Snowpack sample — Snodgrass Mountain, Crested Butte, Colorado (2/4/25, 12:06 PM MST)
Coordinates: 38.923, -106.968
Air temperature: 35 °F
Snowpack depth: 80 cm
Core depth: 70 cm
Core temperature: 32 °F
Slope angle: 14°, slope face: 78°
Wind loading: low
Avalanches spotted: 0
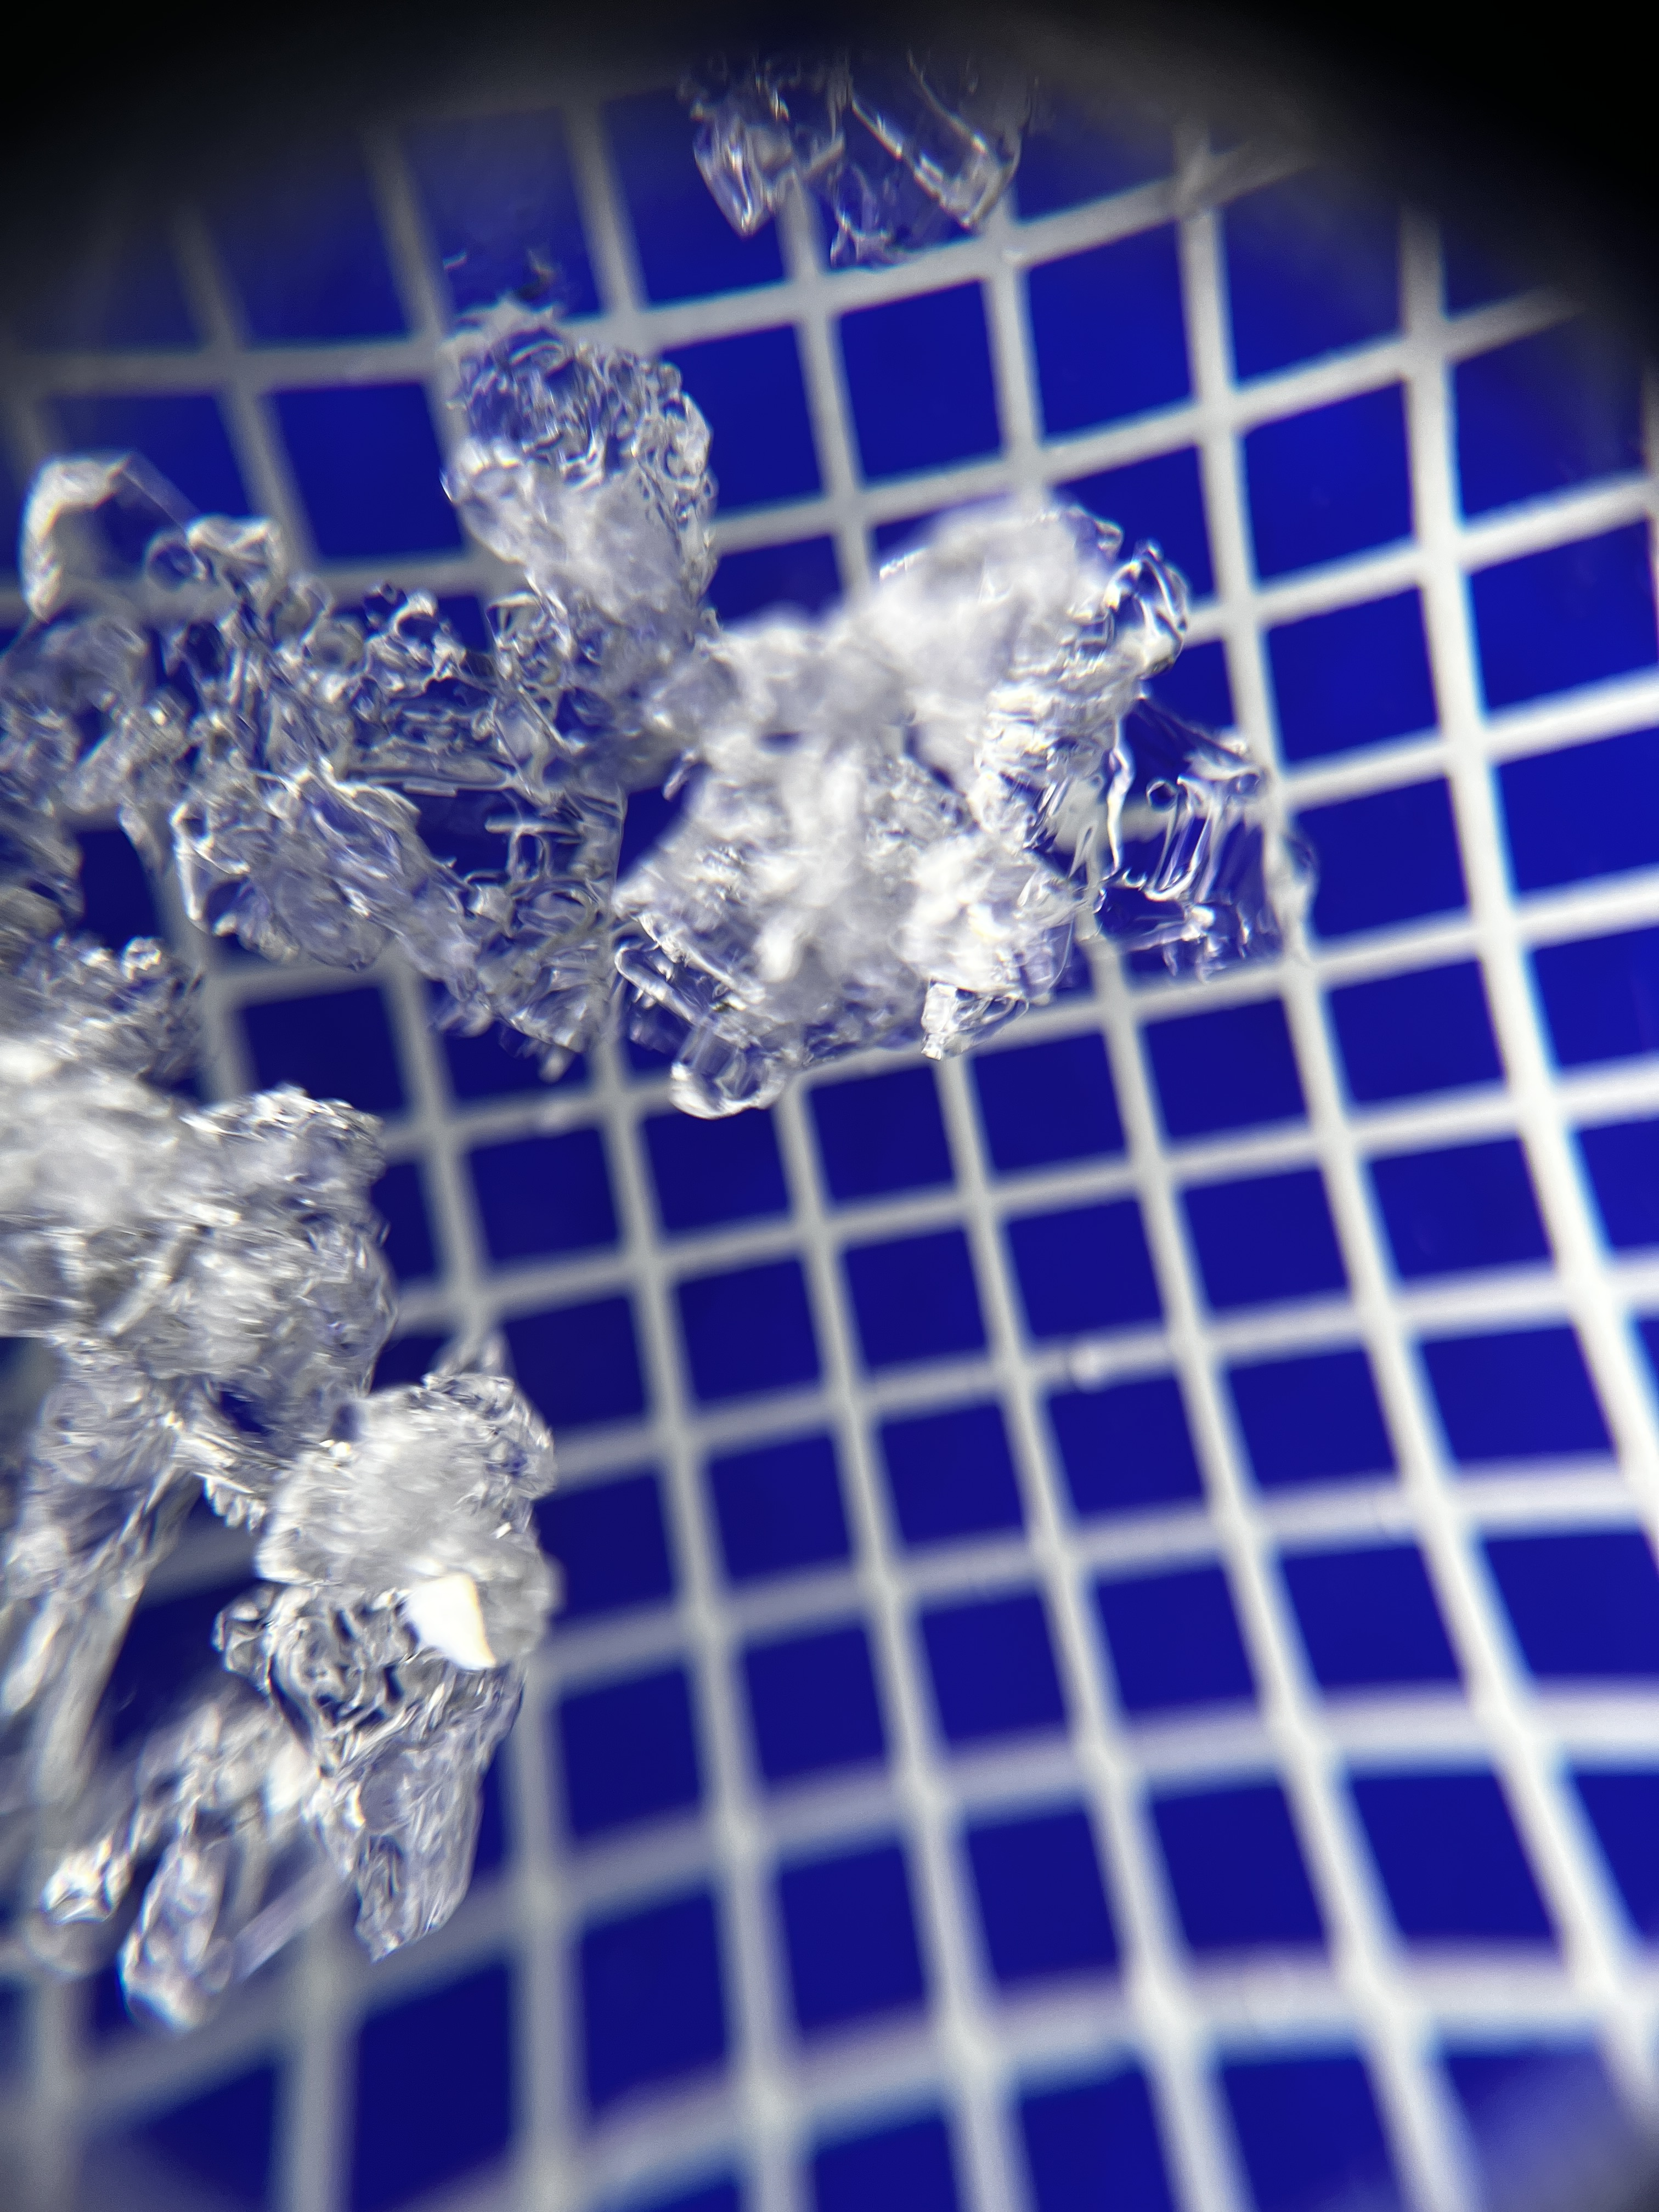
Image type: magnified_profile
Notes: No avalanches nearby, unusually warm weather for the last month reported by residents, Collected 25 yards from treeline